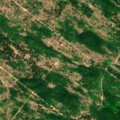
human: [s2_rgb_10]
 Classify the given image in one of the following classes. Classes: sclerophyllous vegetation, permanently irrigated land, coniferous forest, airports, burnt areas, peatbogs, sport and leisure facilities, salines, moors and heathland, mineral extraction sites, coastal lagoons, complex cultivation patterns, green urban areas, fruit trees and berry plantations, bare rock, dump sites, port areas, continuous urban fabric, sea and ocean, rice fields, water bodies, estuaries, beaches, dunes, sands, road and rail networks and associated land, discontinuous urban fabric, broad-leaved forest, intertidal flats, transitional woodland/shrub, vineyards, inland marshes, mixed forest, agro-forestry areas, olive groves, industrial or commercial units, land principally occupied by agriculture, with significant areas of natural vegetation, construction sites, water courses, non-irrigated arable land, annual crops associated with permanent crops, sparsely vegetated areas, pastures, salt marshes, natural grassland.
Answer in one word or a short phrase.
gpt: mixed forest, natural grassland, transitional woodland/shrub